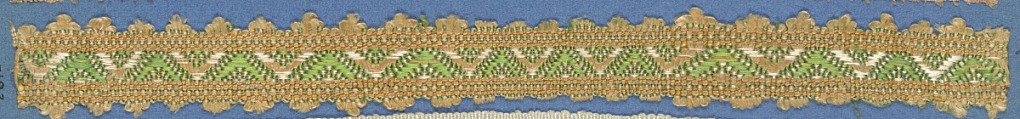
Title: Trimming
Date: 19th century
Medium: silk Technique: woven
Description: Trimming fragment in a design of green and white chevrons on a pink ground; picot edges.